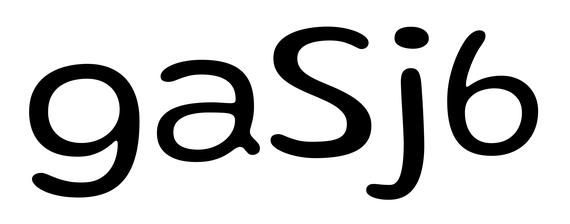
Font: Gluten_Light